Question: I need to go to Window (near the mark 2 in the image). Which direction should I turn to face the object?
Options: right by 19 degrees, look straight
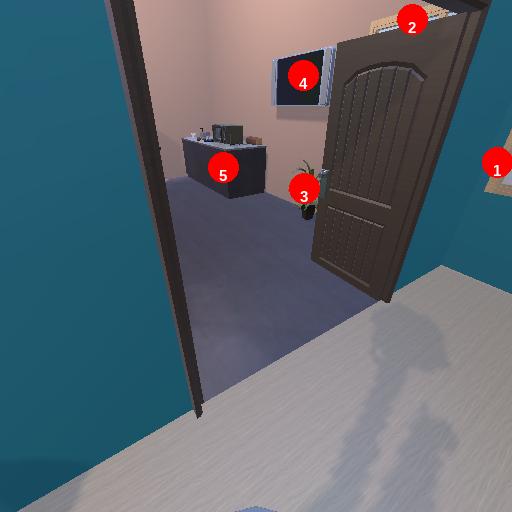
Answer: right by 19 degrees